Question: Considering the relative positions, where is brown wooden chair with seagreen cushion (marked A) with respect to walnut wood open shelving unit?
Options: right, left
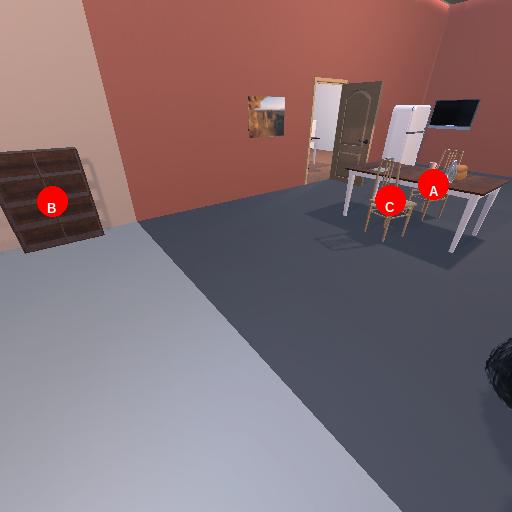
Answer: right